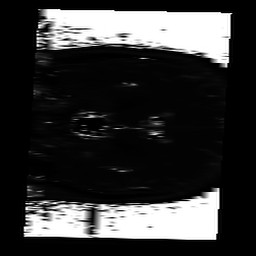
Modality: T2map
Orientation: coronal
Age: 53
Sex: female
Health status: ill